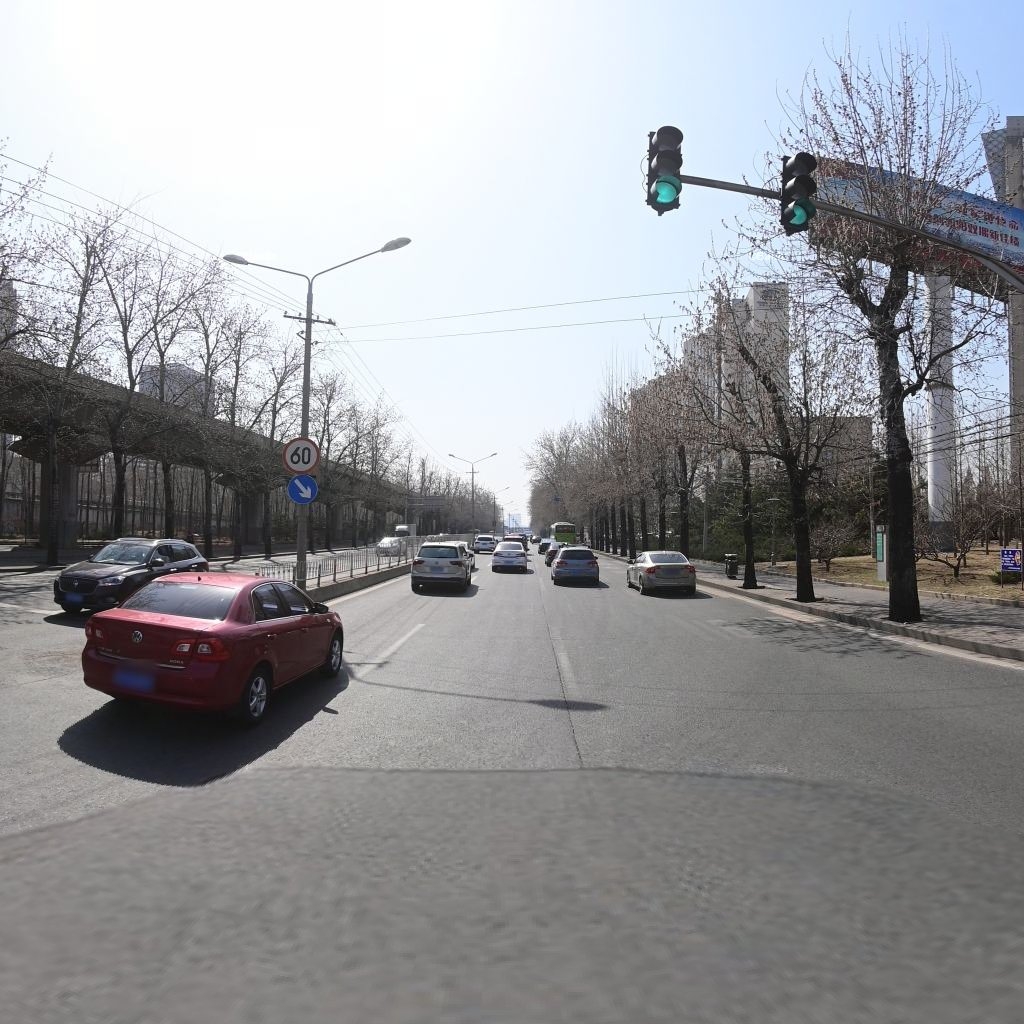
Region: Chaoyang
Road damage annotations: longitudinal crack, longitudinal crack